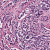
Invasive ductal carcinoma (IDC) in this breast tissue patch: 1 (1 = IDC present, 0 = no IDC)